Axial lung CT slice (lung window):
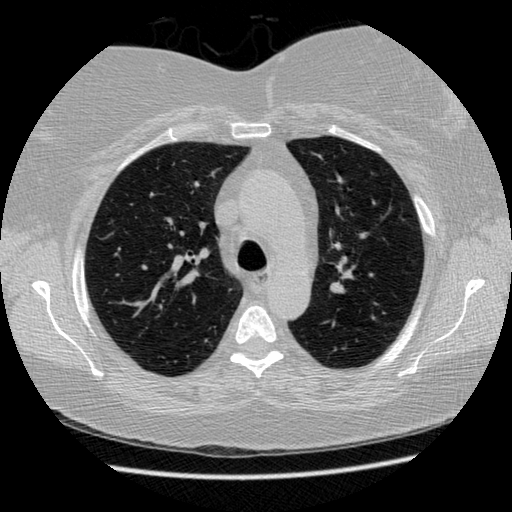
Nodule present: no